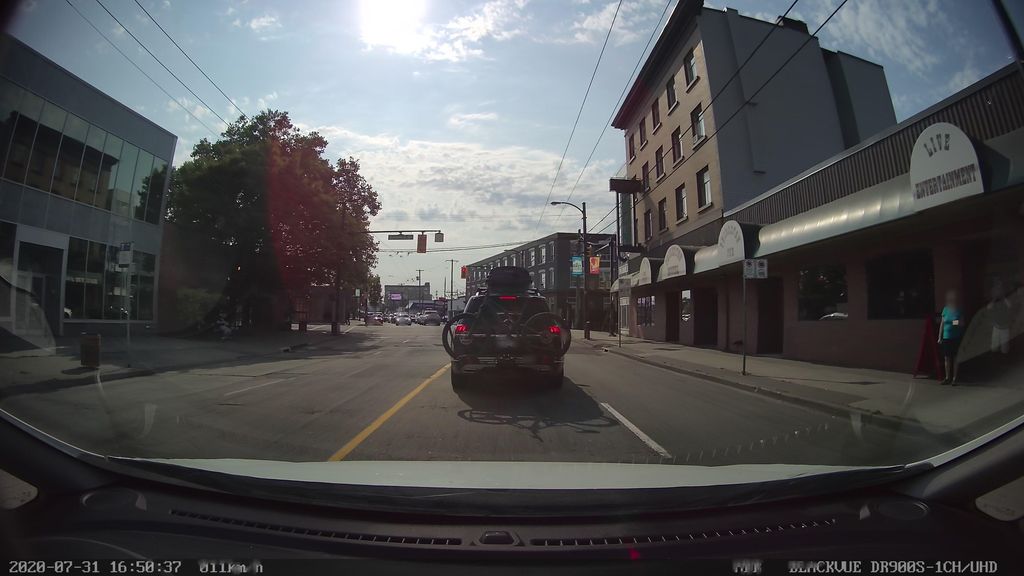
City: vancouver